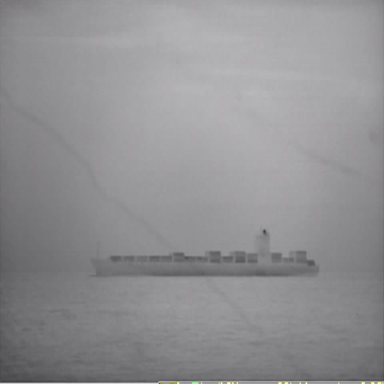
There is a fishing_boat in the infrared image.